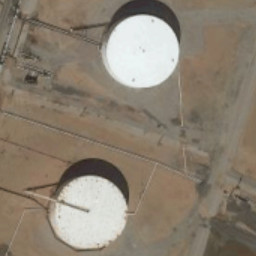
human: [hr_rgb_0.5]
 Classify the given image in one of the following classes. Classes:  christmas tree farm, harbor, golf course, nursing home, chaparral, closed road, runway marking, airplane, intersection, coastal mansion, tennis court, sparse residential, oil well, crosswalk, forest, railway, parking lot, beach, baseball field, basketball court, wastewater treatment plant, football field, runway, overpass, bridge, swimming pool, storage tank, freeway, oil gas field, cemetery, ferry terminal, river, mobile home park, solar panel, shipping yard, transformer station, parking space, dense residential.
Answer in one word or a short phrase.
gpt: storage tank